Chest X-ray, AP view. Patient: 47 years old, sex F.
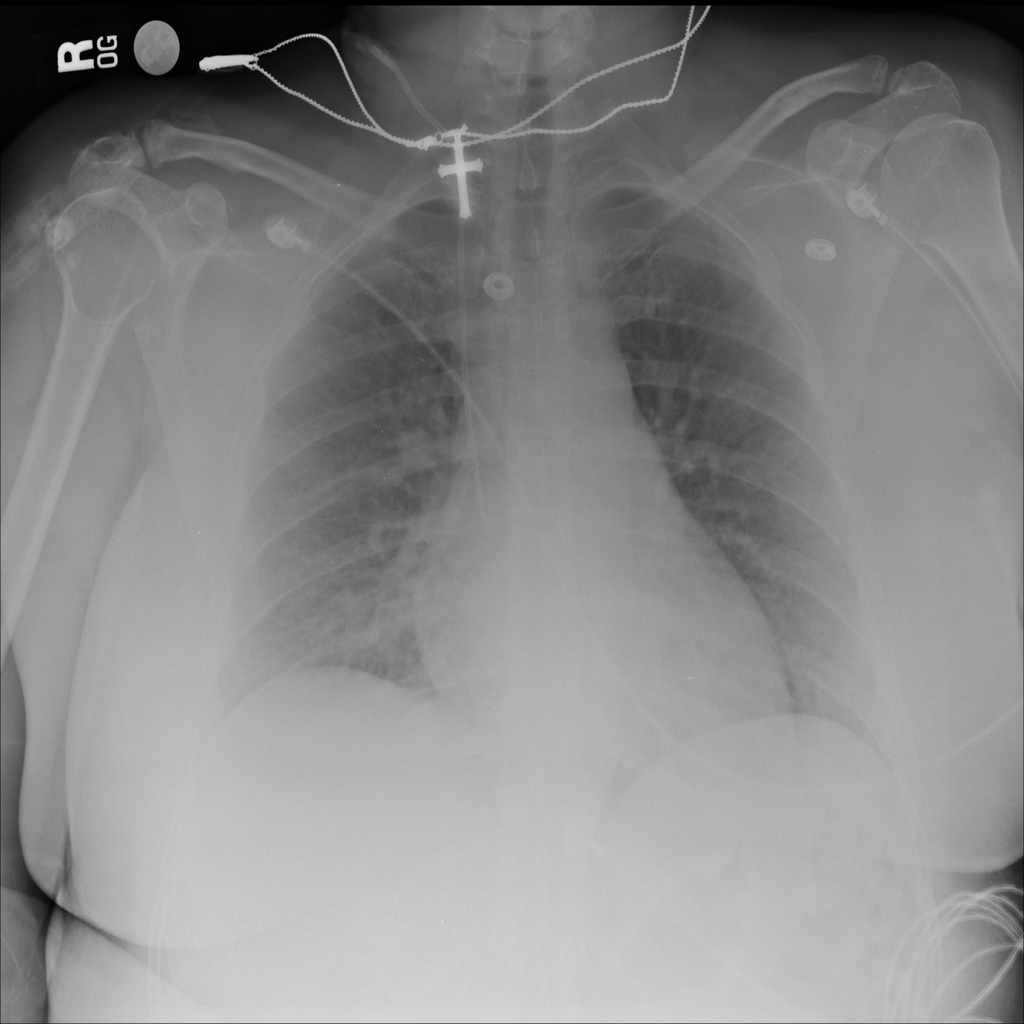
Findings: No Finding